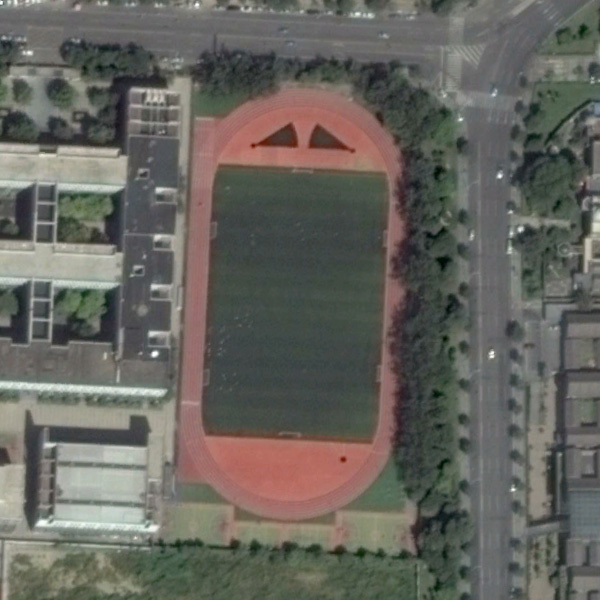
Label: Playground